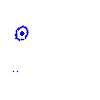
Particle: proton